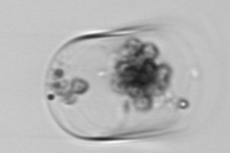
Label: Guinardia_flaccida